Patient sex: F
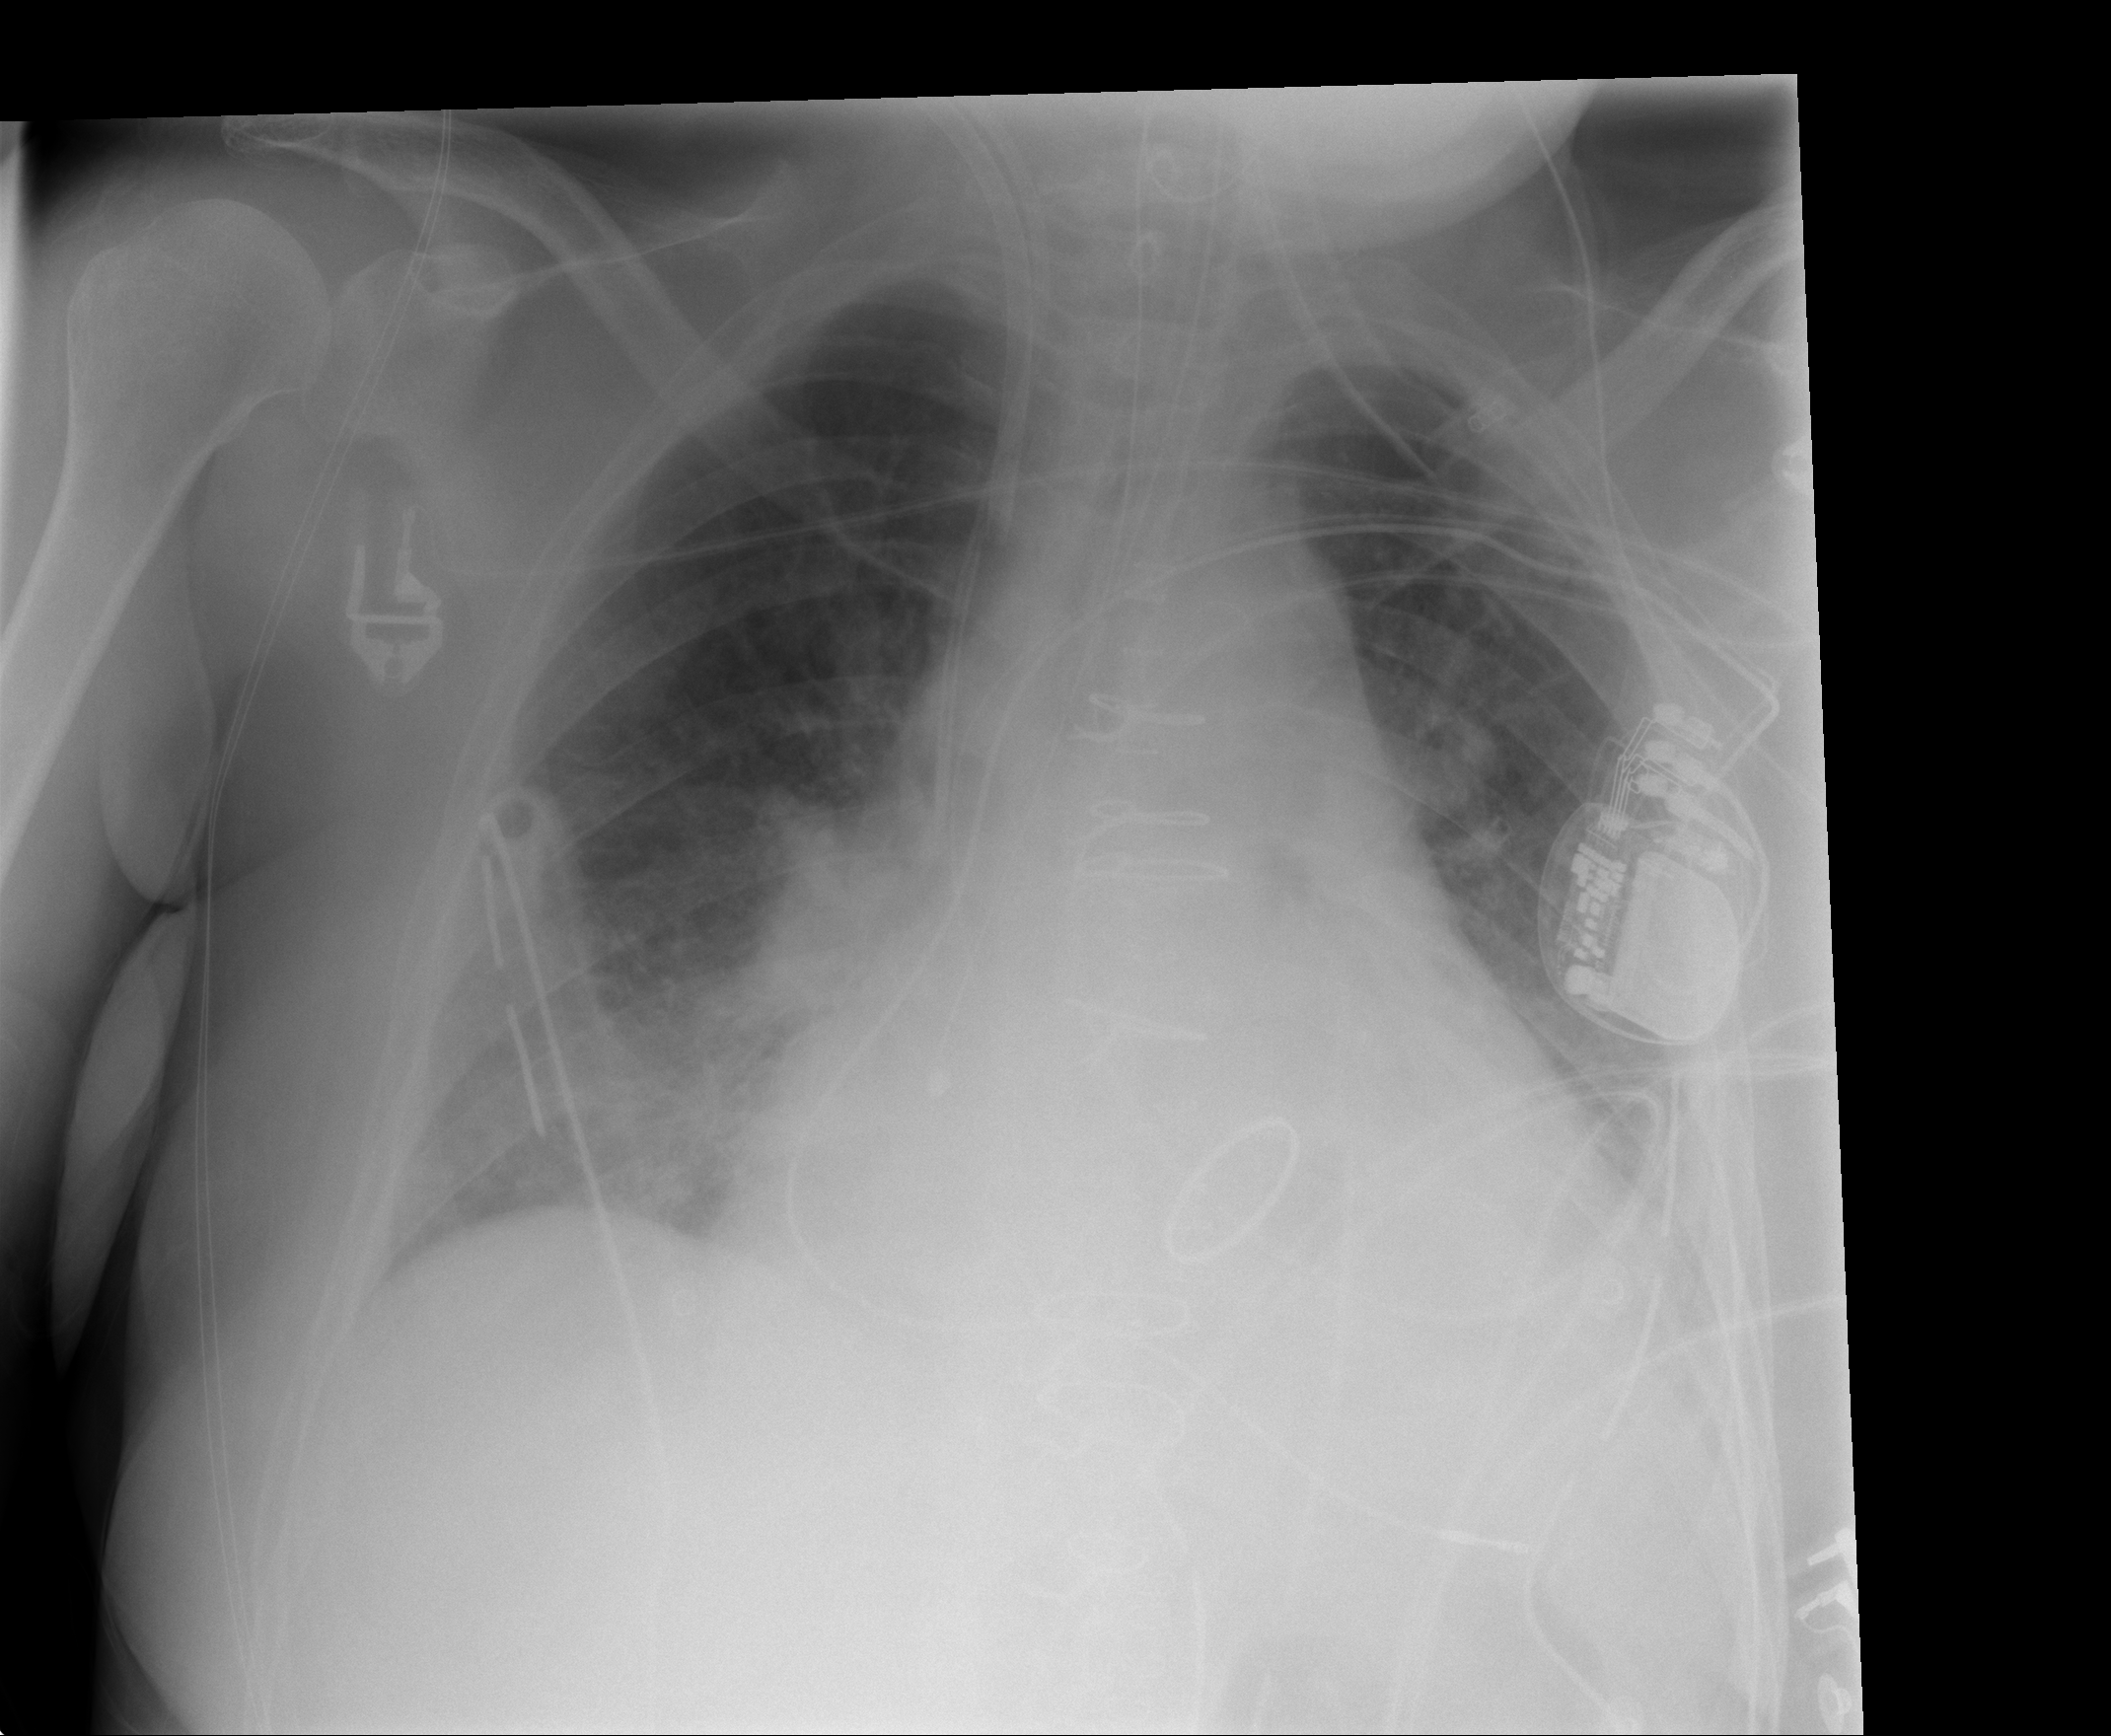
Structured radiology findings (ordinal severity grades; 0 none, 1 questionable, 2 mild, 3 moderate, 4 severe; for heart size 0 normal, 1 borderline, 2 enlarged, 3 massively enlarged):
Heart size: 2
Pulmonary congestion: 2
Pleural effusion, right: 0
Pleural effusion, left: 0
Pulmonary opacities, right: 0
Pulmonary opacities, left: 0
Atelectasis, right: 1
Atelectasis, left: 1